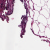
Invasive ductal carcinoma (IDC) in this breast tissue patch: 0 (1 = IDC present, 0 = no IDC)